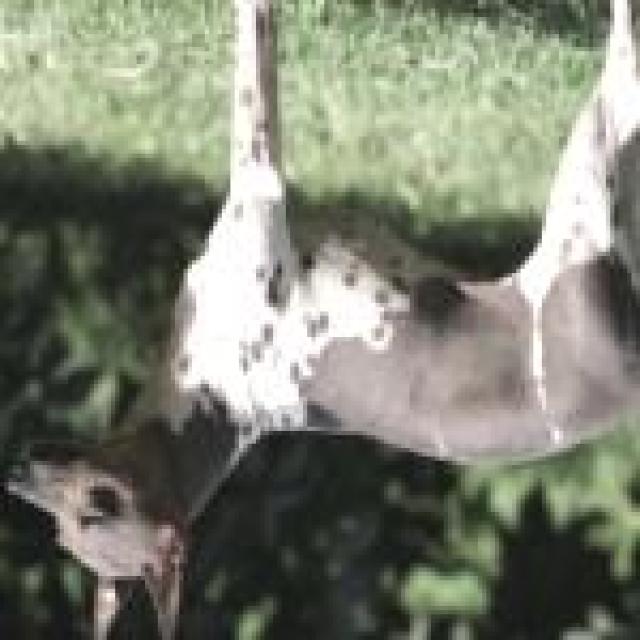
Healthy canine skin — no visible lesions, inflammation, or abnormalities. The skin and coat appear normal.